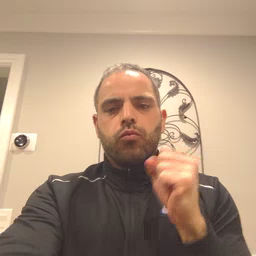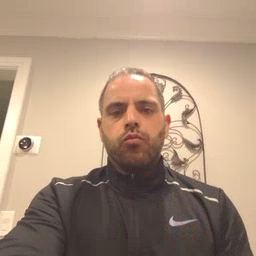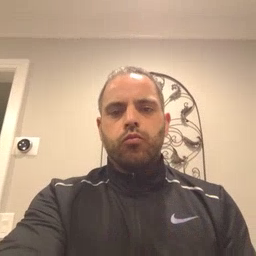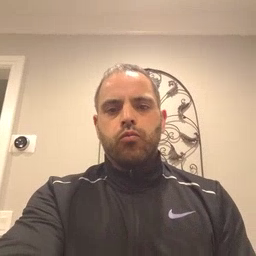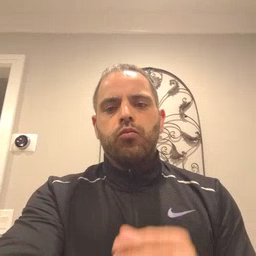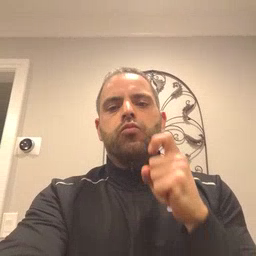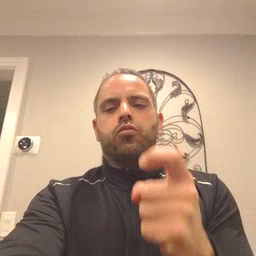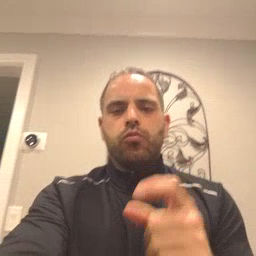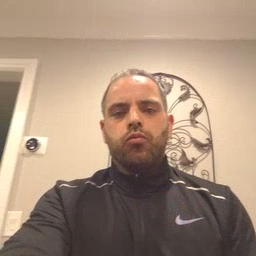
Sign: gift